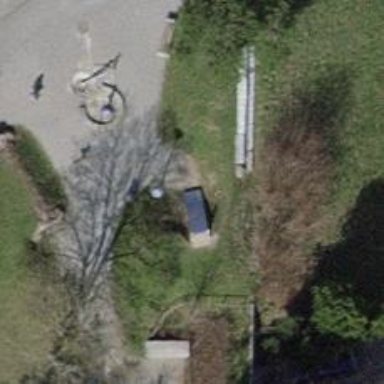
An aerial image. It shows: Playground featuring slide.